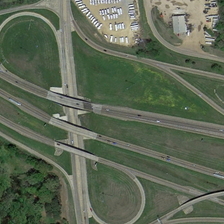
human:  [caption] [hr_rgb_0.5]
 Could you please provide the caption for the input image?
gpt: some green trees are near a viaduct with meadows .

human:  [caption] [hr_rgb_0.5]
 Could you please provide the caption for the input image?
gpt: some green trees are near a viaduct with meadows .

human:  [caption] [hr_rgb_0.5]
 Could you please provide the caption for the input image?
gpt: many cars ran on the road, vehicles parked beside the road .

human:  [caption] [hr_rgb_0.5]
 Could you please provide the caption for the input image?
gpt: the ease of the road are surrounded by dark green trees .

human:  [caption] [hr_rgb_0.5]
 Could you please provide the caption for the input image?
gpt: the ease of the road are surrounded by dark green trees .